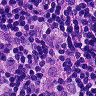
Metastatic tissue present: yes